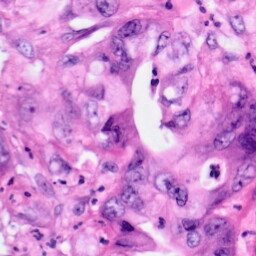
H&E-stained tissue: Pancreatic